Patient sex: F
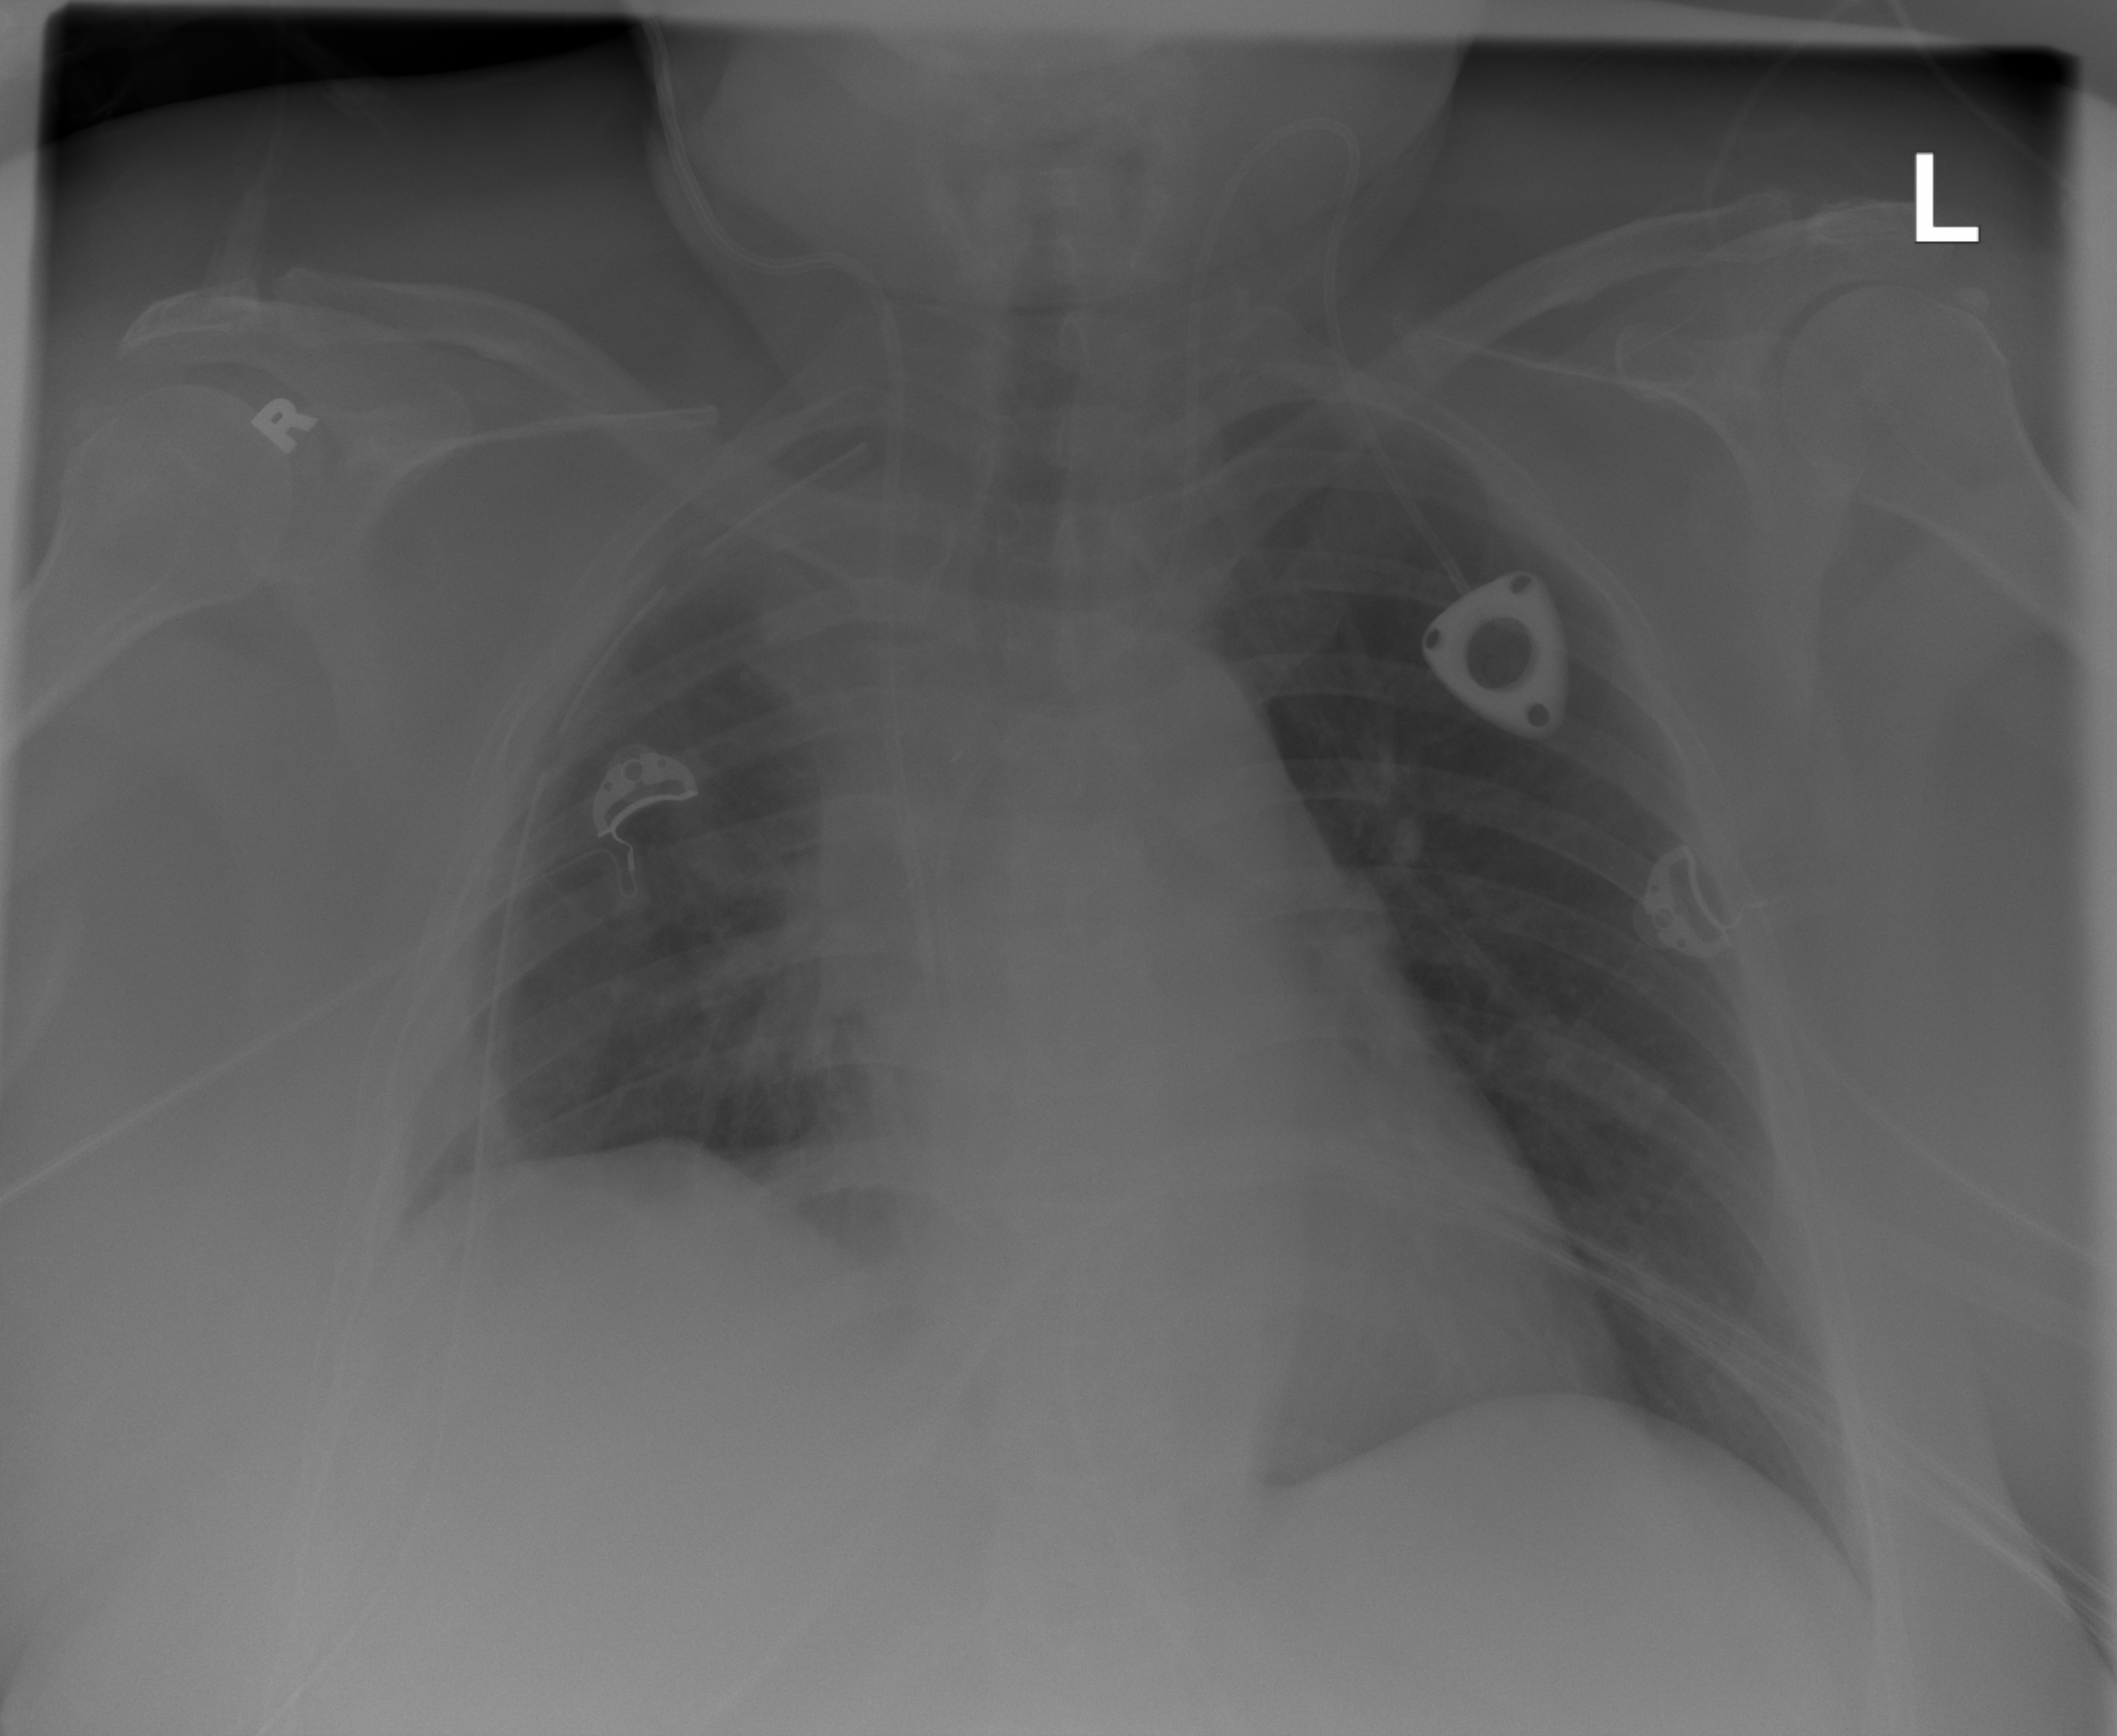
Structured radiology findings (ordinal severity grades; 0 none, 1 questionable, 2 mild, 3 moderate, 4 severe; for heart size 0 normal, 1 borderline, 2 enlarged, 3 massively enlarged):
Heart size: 2
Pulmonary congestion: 0
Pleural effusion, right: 3
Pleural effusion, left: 0
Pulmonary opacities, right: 0
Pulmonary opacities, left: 0
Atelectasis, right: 3
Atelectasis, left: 0